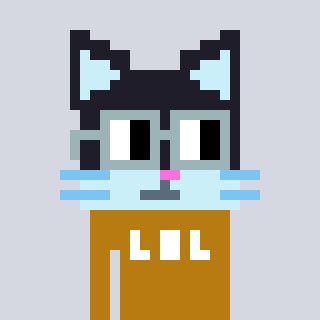
a pixel art character with square dark gray glasses, a cat-shaped head and a gold-colored body on a cool background